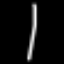
Label: line